Question: I'm trying to do something similar to (B) in the diagram below i.e. move the y axis labels so that they are above the relevant bars and left aligned. I have the left hand part of the diagram working (A) (based on bits of this tutorial <URL>.
From my limited core plot experience I can see 3 options.
i) Move all y axis labels relative to their current position such that their bottom left corner becomes the top left corner of the bars. I've failed to find any such methods.
ii) Change the y axis so that the bars extend to either side. Change my tick locations so they are between the existing bars. This seems possible, but fiddly to get the numbers right (especially as in the diagram I am just using numbers, but in practise the labels could have any number of characters and extend any distance to the left).
iii) Create CPTTextLayers for each label, and remove the y axis labelling entirely. This seems the simplest/cleanest solution, but I've been unable to work out how to anchor the bottom left of any text layers to the top left corner of the bar.
or I guess (iv) this just isn't possible in core plot.
Any ideas greatly appreciated.

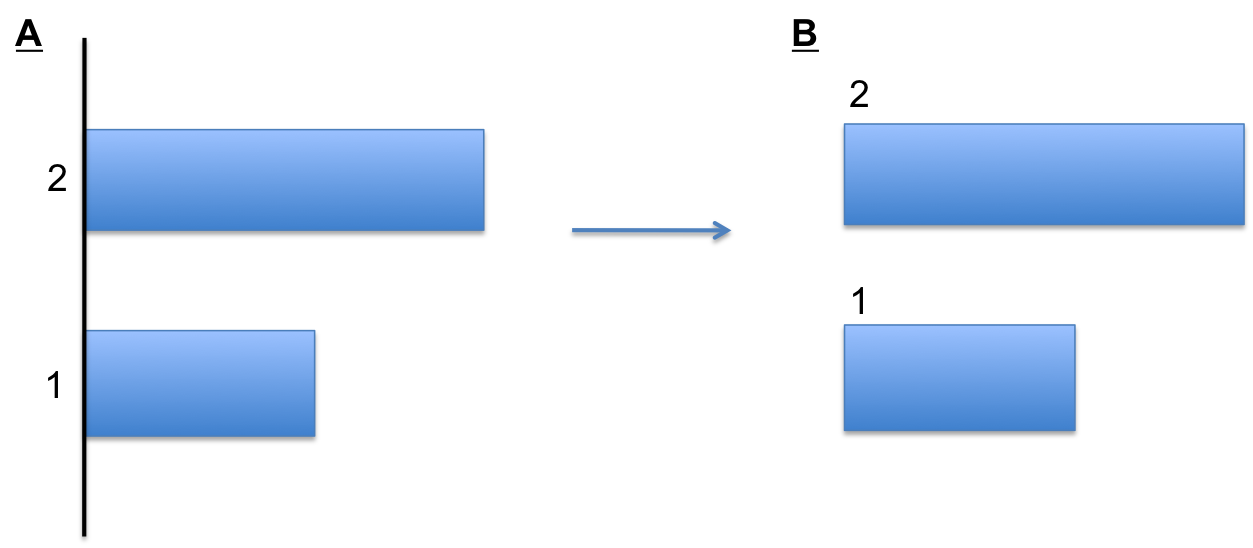
Answer: There are at least two different ways to do this:
1. Move the labels to the other side of the axis using tickLabelDirection and adjust the bar positions using the barOffset or by modifying the bar locations in the datasource to leave room for the labels.
2. Create annotations for custom labels (similar to your item iii.). Figuring out the coordinates of the edge of the bar depends on several factors, including the barWidth, barOffset, and barWidthsAreInViewCoordinates.